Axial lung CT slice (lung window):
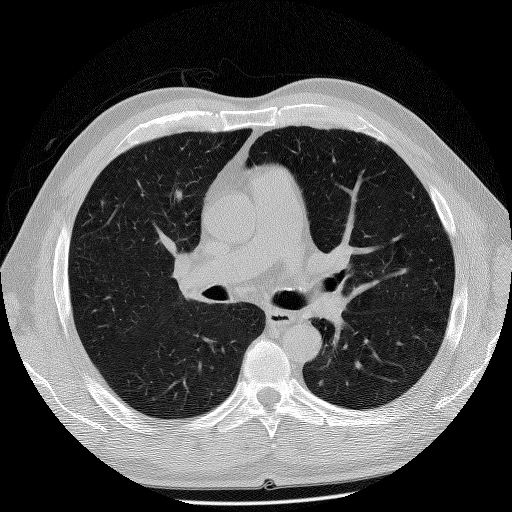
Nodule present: yes
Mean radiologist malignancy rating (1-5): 3